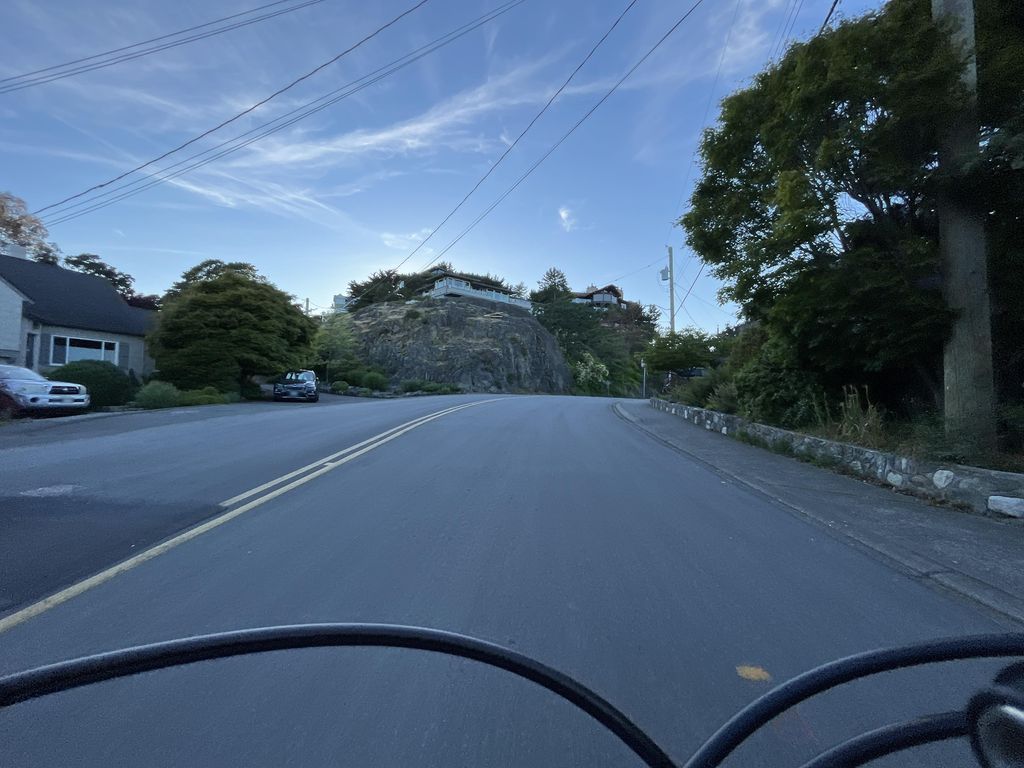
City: victoria